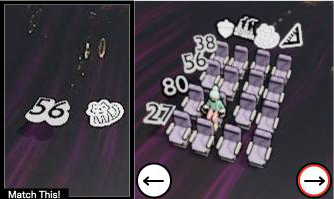
Task: seats
Answer: no